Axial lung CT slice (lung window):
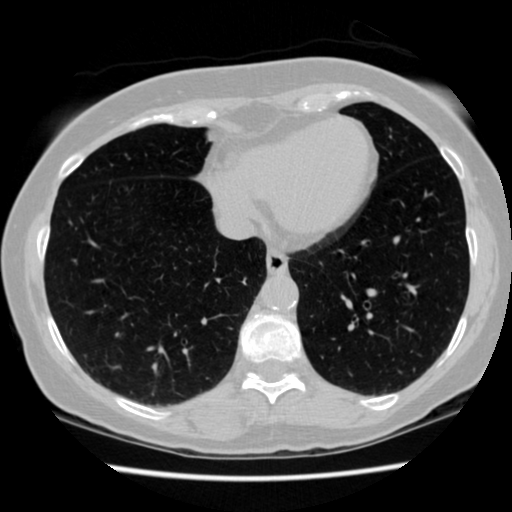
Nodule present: no